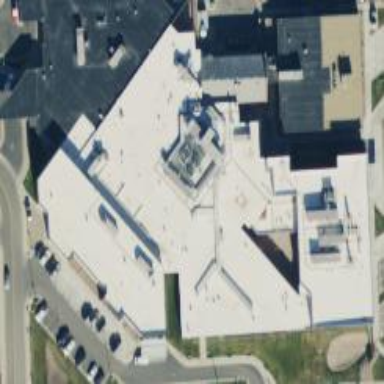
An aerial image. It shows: Hospital building.